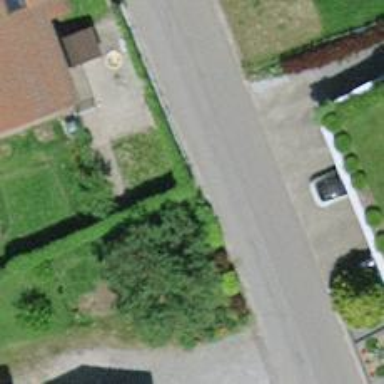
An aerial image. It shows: Hedge acting as barrier.